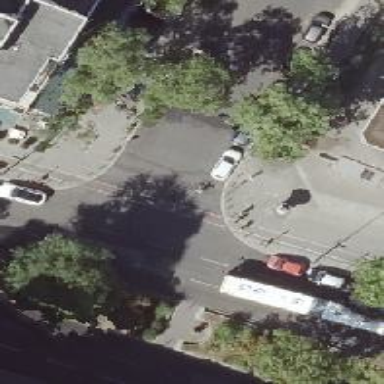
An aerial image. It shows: Unmarked crossing on the road.